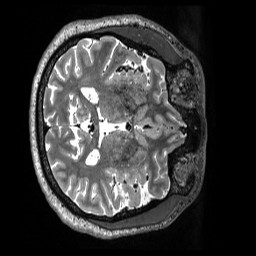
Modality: T2w
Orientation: axial
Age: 39
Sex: male
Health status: ill
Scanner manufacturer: siemens
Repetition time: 3.2 s